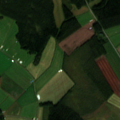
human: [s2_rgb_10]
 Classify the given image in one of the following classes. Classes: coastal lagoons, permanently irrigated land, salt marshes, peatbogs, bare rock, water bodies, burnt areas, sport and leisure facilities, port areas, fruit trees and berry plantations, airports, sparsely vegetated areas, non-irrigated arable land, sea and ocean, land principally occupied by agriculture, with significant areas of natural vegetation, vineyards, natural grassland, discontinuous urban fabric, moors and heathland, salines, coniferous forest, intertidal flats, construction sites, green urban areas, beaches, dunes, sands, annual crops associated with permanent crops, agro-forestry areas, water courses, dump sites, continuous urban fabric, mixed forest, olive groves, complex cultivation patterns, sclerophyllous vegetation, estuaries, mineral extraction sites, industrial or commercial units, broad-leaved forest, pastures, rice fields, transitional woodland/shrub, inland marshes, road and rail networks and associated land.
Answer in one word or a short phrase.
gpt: non-irrigated arable land, land principally occupied by agriculture, with significant areas of natural vegetation, coniferous forest, transitional woodland/shrub